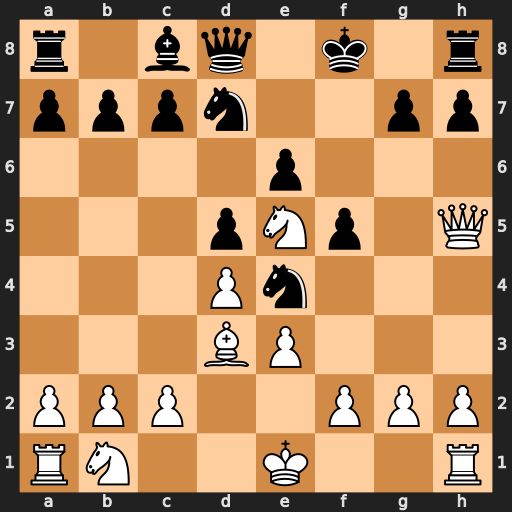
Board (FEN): r1bq1k1r/pppn2pp/4p3/3pNp1Q/3Pn3/3BP3/PPP2PPP/RN2K2R
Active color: w
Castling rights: KQ
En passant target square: -
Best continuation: Qf7#